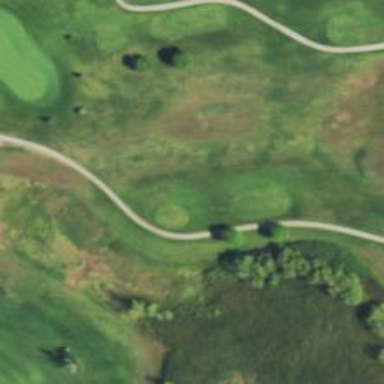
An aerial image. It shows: Driveway serving as golf cartpath.